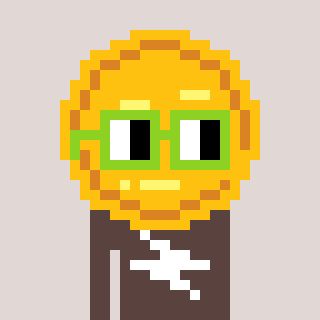
a pixel art character with square light green glasses, a medal-shaped head and a darkbrown-colored body on a warm background